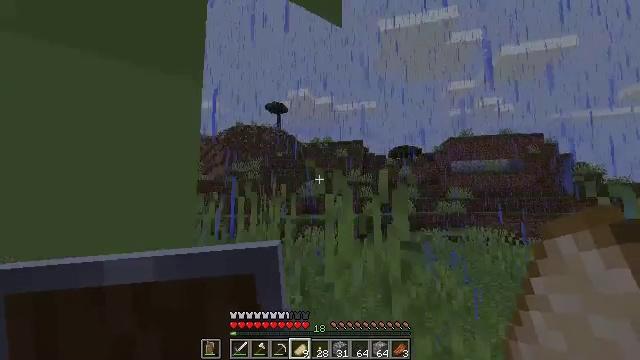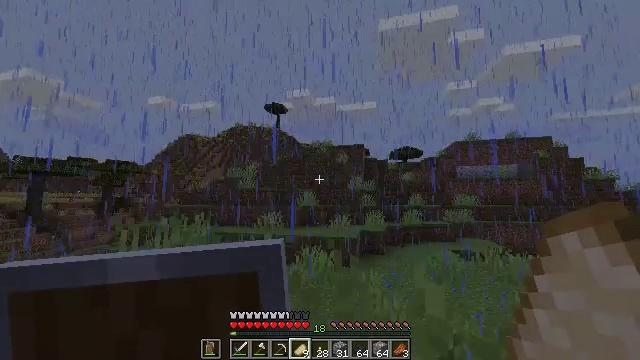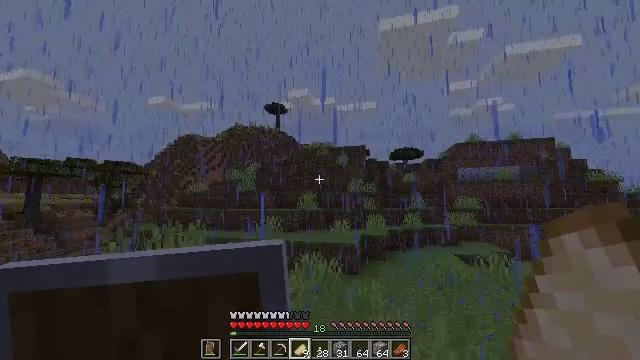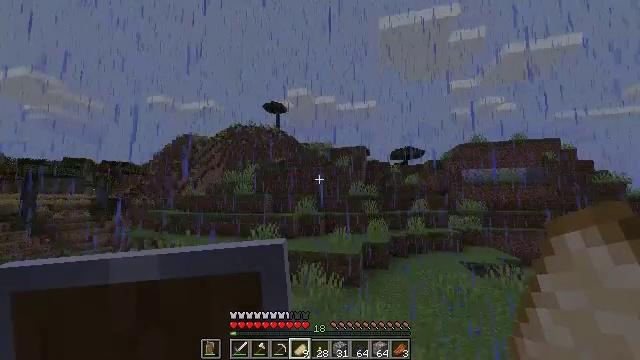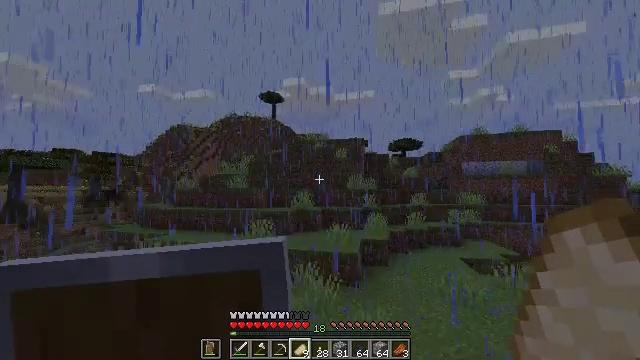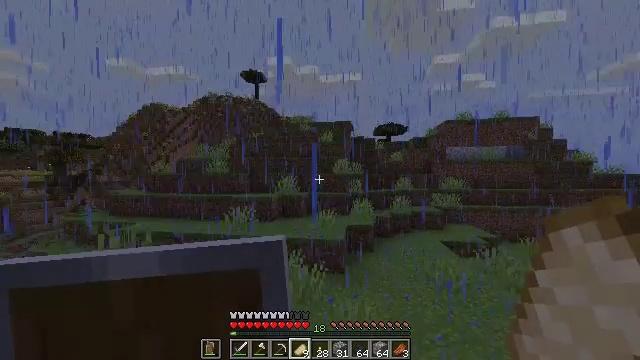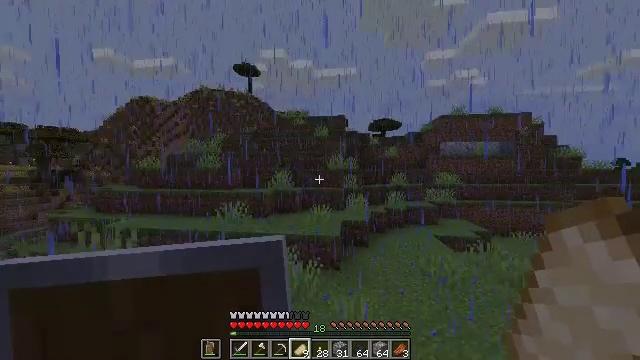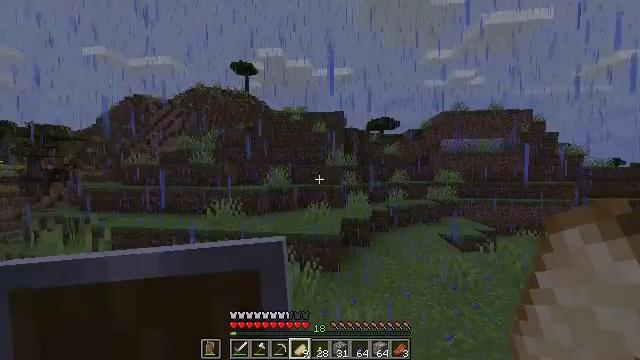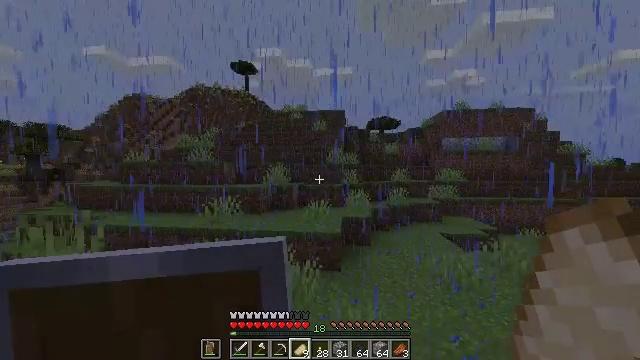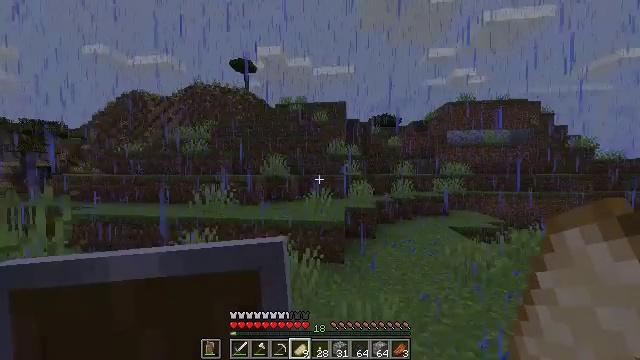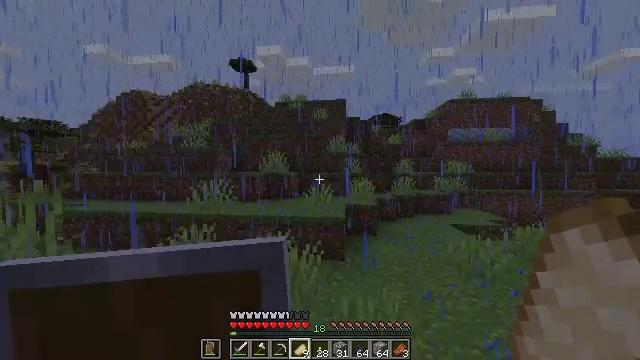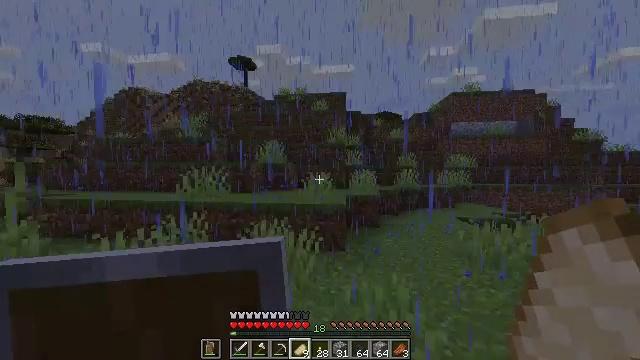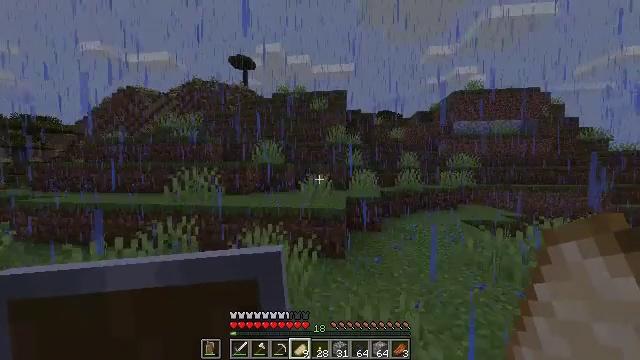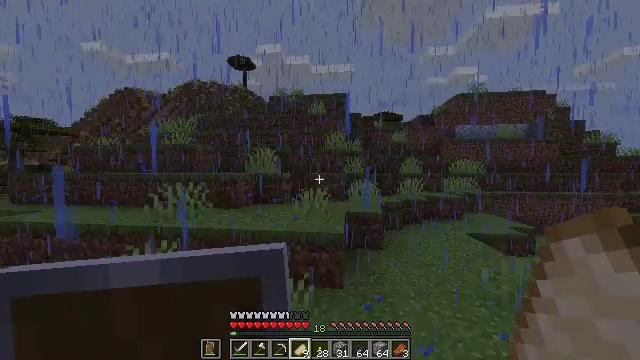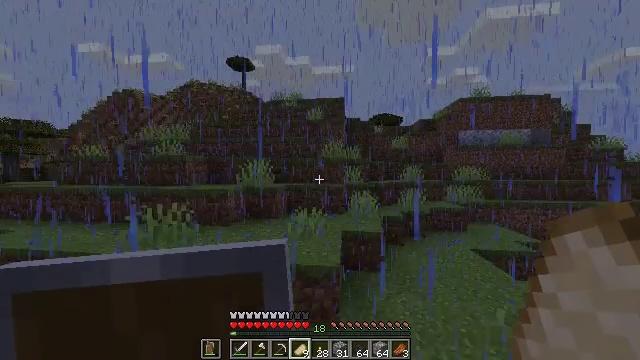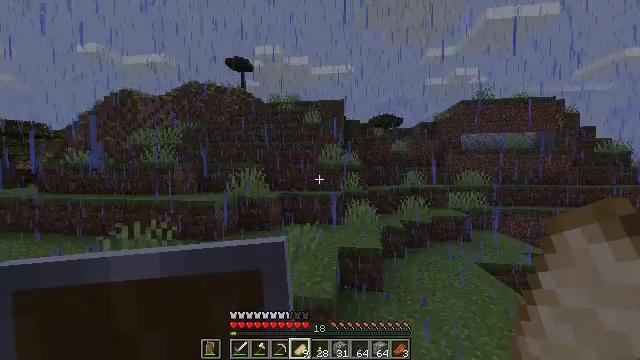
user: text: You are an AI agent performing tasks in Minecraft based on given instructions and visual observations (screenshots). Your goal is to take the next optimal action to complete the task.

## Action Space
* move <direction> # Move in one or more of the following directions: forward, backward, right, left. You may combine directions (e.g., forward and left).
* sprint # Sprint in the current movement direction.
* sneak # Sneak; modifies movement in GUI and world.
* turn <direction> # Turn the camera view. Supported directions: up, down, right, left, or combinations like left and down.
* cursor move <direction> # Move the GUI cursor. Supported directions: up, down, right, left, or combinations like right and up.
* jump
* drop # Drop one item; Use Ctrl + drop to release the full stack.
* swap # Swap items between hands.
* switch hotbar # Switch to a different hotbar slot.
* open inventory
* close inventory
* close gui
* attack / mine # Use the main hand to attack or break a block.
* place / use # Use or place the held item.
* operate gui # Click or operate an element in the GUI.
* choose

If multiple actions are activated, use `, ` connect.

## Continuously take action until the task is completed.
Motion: motion action
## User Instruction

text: Remove an apple from the inventory.
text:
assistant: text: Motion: move forward, jump
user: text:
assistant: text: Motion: move forward, jump
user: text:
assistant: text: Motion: move forward, jump
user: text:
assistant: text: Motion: move forward, turn down, jump
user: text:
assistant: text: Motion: move forward, turn right and down, jump
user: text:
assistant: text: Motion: move forward, turn right and down, jump
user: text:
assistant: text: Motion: move forward, jump
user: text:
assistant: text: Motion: move forward, jump
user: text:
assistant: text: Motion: move forward, jump
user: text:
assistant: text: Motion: move forward and move right, jump
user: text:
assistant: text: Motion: move forward and move right, jump
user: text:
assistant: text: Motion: move forward and move right, jump
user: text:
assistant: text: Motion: move forward and move right, jump
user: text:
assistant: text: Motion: move forward and move right, jump
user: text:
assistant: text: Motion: move forward and move right, jump
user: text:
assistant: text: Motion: move forward and move right, jump
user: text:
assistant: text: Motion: move forward and move right, jump
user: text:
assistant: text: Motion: move forward and move right, jump
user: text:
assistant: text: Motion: move forward and move right, turn right, jump
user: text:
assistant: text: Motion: move forward and move right, turn right and down
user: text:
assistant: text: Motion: move forward and move right, turn right
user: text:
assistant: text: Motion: move forward and move right
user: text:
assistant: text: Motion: move forward and move right
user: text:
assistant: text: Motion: move forward
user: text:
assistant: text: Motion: move forward
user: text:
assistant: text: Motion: move forward
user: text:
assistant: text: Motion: move forward, turn left
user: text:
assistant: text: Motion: move forward
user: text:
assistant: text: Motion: move forward, turn left
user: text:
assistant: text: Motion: move forward, turn left and down